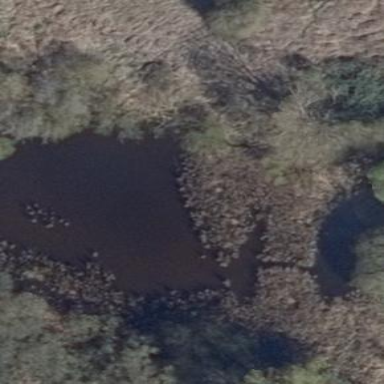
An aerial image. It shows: Marshy wetland area.